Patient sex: M
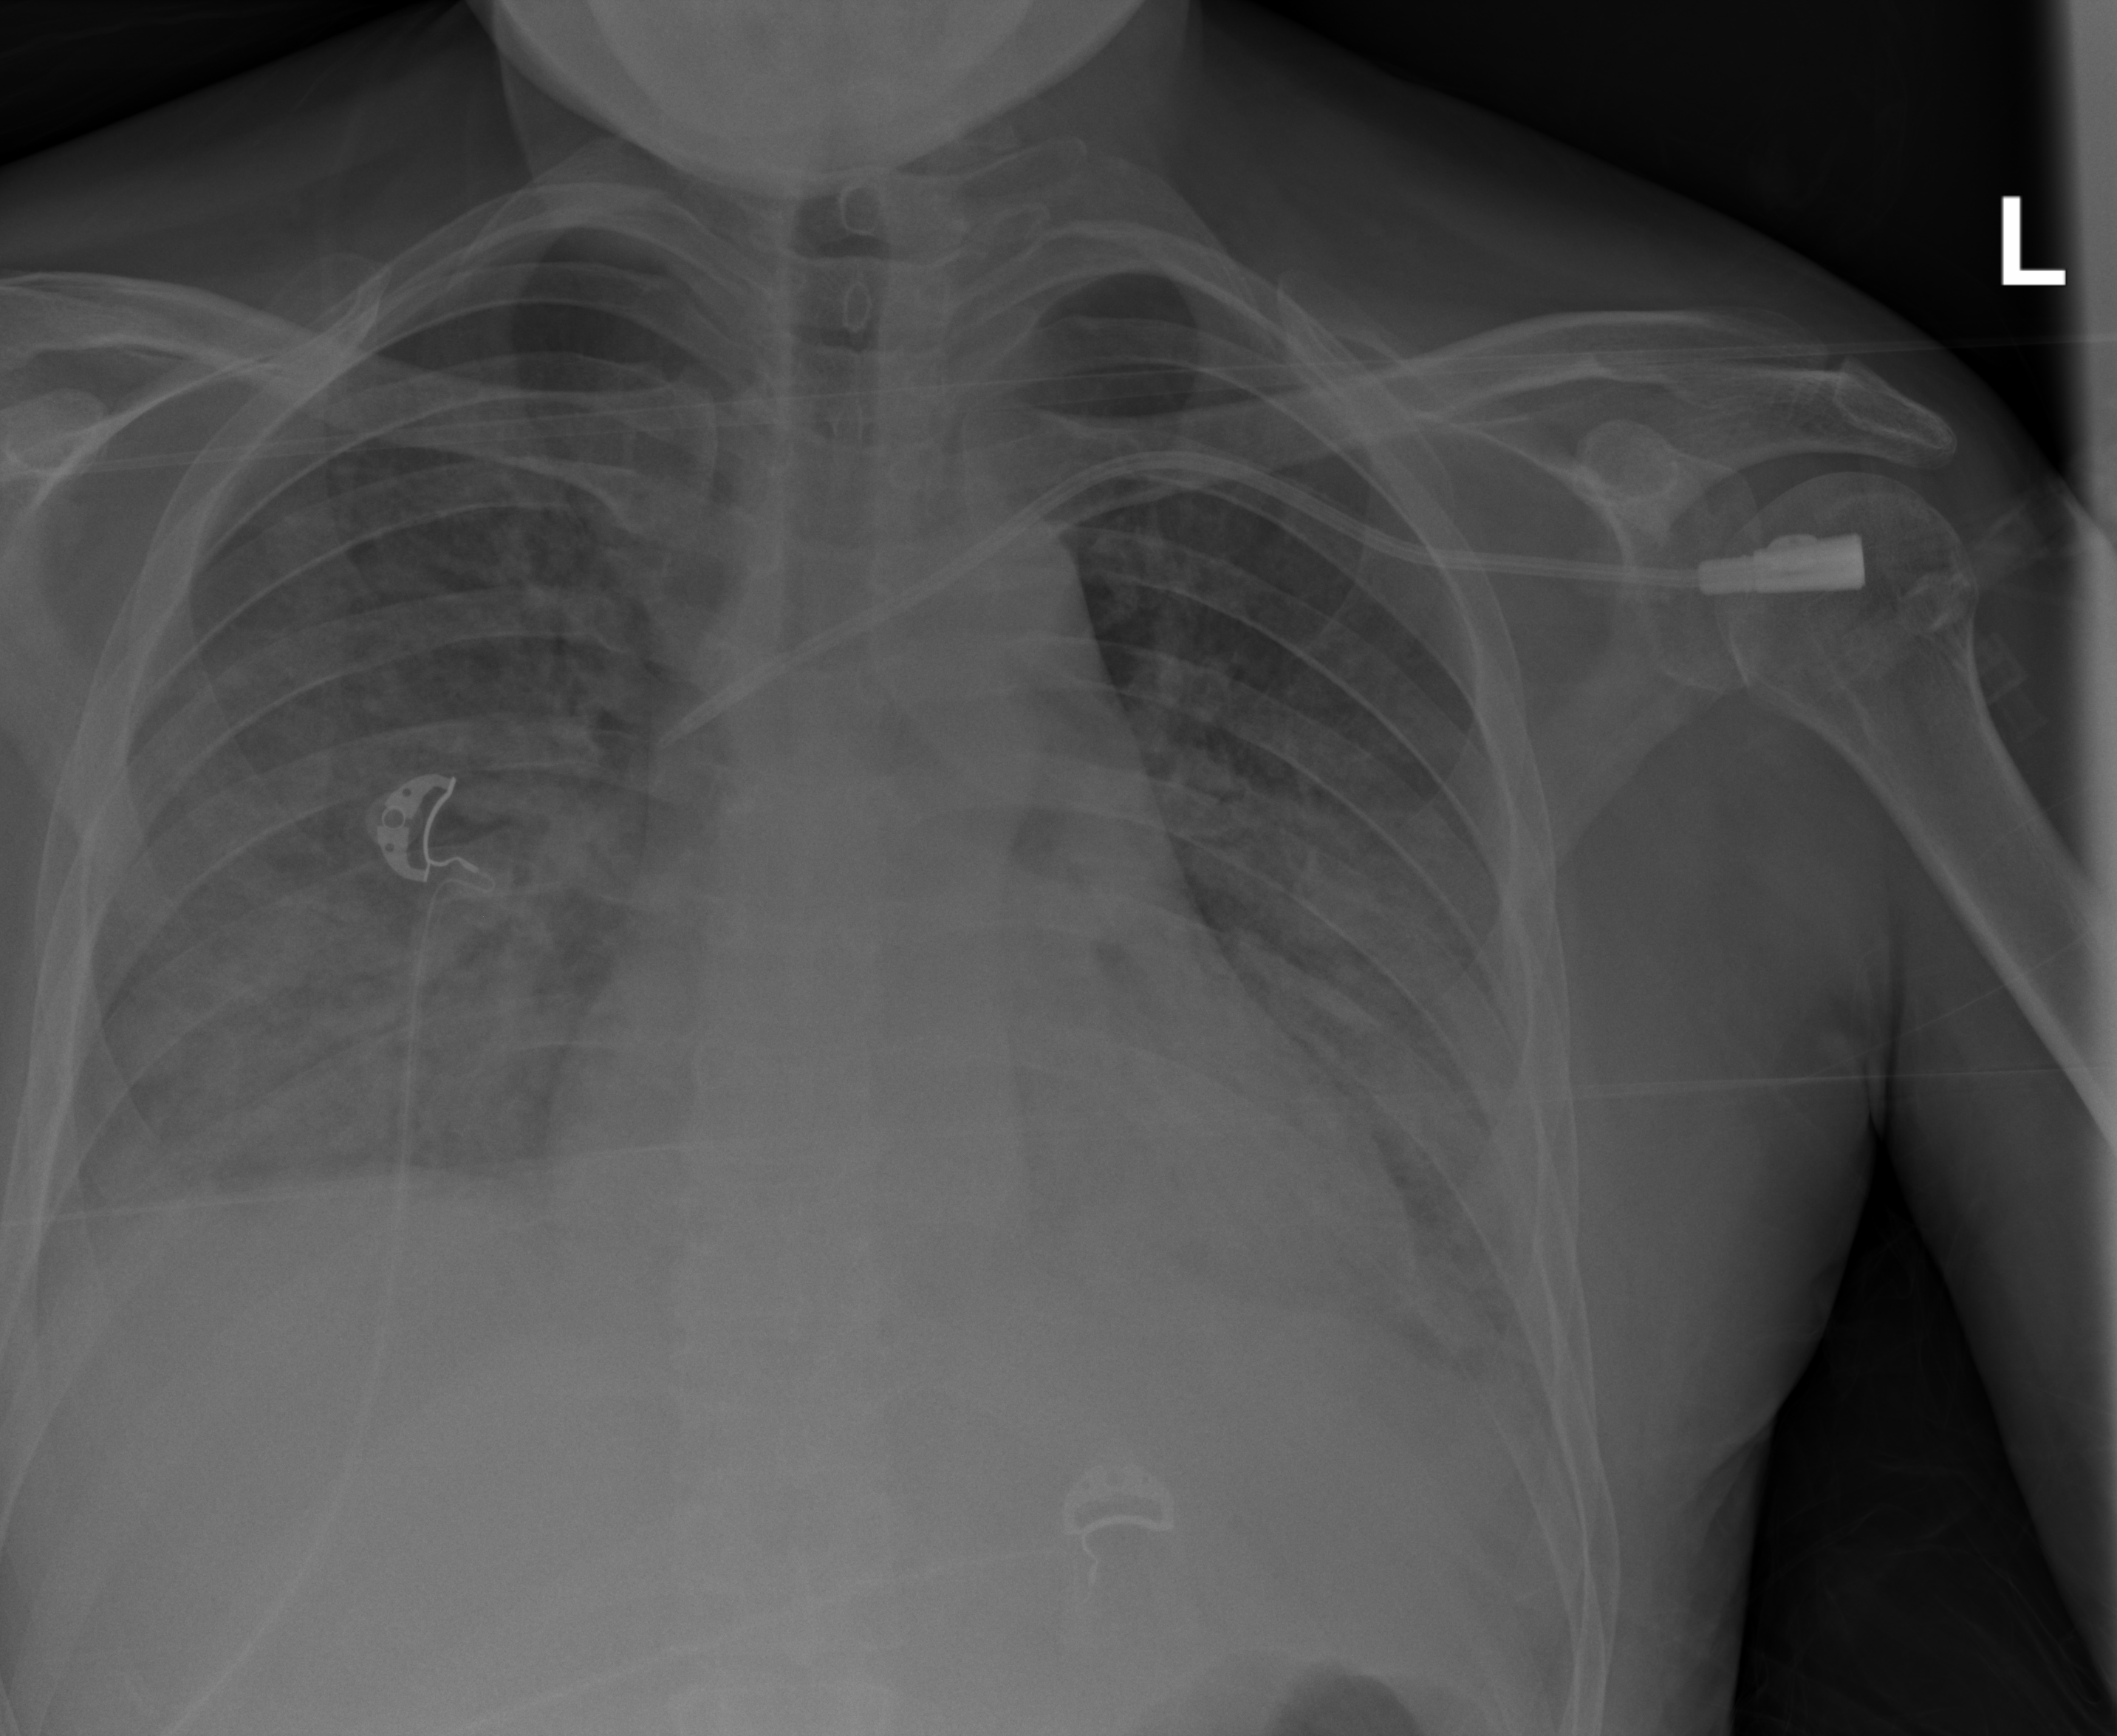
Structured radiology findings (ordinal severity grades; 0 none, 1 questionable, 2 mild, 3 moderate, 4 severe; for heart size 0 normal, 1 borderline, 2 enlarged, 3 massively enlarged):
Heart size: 0
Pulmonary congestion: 0
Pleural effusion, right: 0
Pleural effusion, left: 2
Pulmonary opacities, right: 3
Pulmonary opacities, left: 3
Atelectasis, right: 2
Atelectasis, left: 2